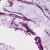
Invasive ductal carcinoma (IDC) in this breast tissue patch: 0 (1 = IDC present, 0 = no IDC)